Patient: sex M, age 21
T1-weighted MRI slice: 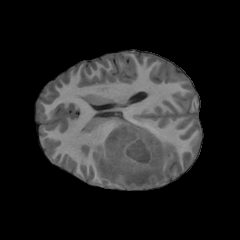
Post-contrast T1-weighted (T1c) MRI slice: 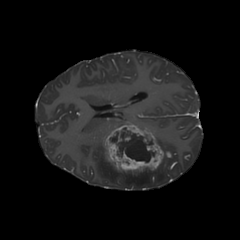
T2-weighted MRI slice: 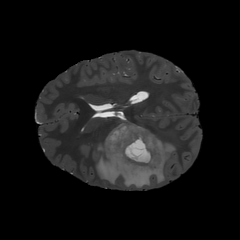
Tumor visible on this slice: yes
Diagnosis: Glioblastoma, IDH-wildtype
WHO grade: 4